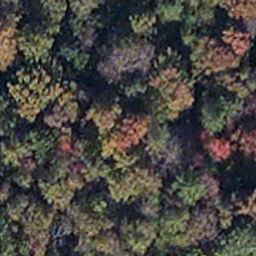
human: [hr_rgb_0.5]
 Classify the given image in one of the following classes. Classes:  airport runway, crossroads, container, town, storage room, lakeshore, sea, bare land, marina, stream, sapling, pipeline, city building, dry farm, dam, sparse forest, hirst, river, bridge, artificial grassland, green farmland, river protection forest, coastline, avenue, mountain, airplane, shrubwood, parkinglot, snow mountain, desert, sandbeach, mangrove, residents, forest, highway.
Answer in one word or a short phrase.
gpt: mangrove